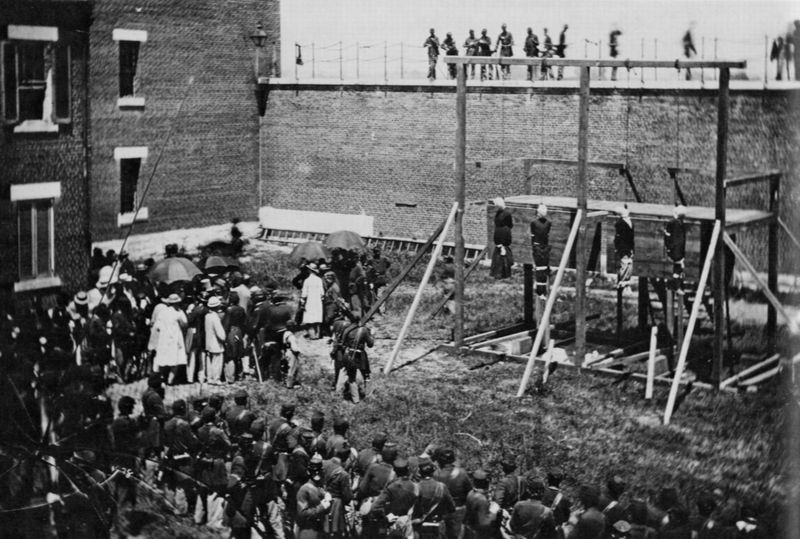
Titel: Die Vollstreckung des Urteils
Künstler: Mathew B. Brady
Schlagwörter: blätter, dunkel, gruppe, himmel, körper, mann, meer, schatten, weiß, frauen, landschaft, menschen, fenster, frau, grau, hell, holz, hüte, licht, männer, raum, schwarz, stützen, gebäude, gras, gürtel, haus, regenschirm, schirm, wiese, zaun, menge, versammlung, gericht, mütze, wand, architektur, henker, hinrichtung, mensch, mord, stehen, tod, tot, wache, gehen, gitter, sonne, boden, strick, publikum, ecke, tribüne, zuschauer, hitze, mauer, ziegel, tag, monochrom, hof, koppel, amerika, platz, besucher, krieg, leiter, seile, soldaten, balken, geländer, foto, fotografie, photographie, vier, schwarze, hinterhof, innenhof, gerüst, hängen, orient, pfahl, scheiben, schwarzweiss, militär, polizisten, uniform, uniformen, waffen, brutal, leichen, soldat, tote, regenschirme, schirme, mäntel, menschenmenge, armee, heer, schaulustige, photo, gefängnis, risalit, weiße, sterben, gefangene, leder, ermordung, wächter, schau, hängung, fotographie, scharfrichter, draht, show, fenstersims, kolonialismus, kolonie, kaserne, lager, photografie, sonnenschirme, dokumentation, wärter, zuchthaus, bürgerkrieg, schrecklich, stricke, todd, exekution, galgen, leitern, meehr, strang, mange, gehängt, überwachung, schafott, todesstrafe, militr, baumeln, erhängen, fottografie, verurteilte, gaffer, haft, gehängte, abhängen, uniformierte, hor, schirem, gehänkte, crowrd, crowd, hincirhtung, sschwarzweiß, erhangen, hinrichten seil strick, hangman, henkerstand, gerict, geföngnis, erh'ngung